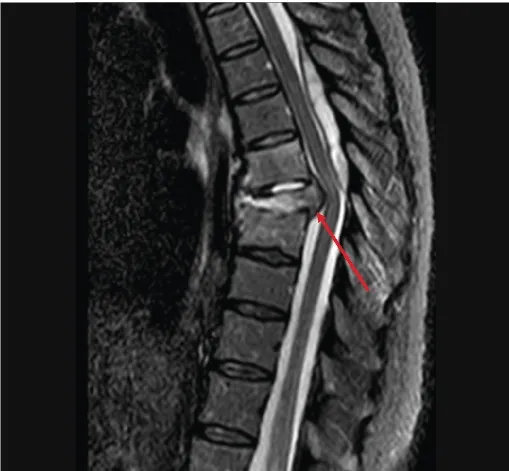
Magnetic resonance imaging. Sagittal T2 short tau inversion recovery showing the hyperintensity of the T6-T7 intervertebral disk and the absence of the internuclear cleft. Hyperintensity of the adjacent vertebral bodies was also observed. The lesion posteriorly compressed the dural sac and the spinal cord (arrow).
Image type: radiology (mri)